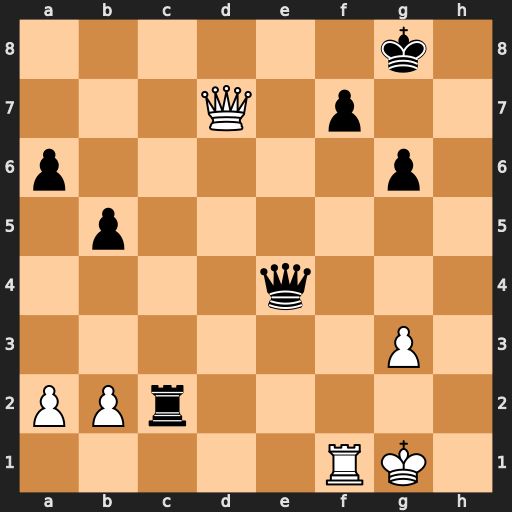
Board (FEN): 6k1/3Q1p2/p5p1/1p6/4q3/6P1/PPr5/5RK1
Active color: w
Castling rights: -
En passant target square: -
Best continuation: Qxf7+ Kh8 Qf8+ Kh7 Rf7#